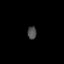
Tissue: prostate
Cell type: Others
Senescence score: 0.3416
Nuclear area (px): 113
Mean DAPI intensity: 76.717